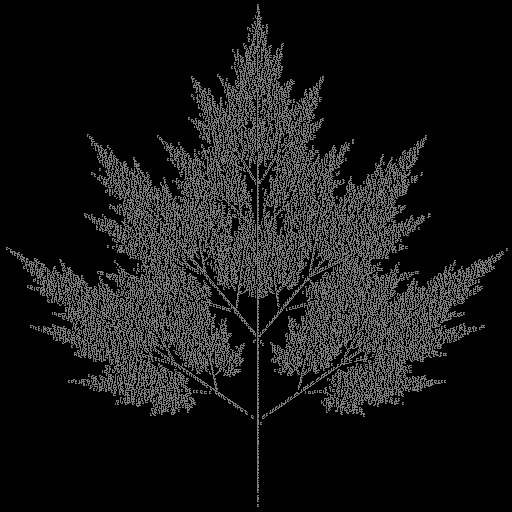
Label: tree